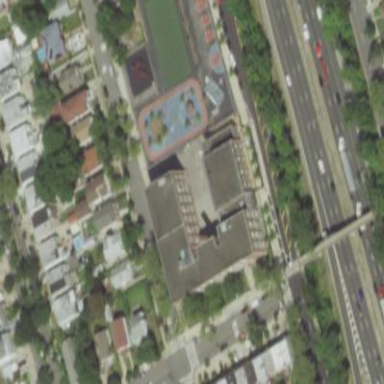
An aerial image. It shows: School building.